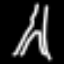
Label: The Eiffel Tower